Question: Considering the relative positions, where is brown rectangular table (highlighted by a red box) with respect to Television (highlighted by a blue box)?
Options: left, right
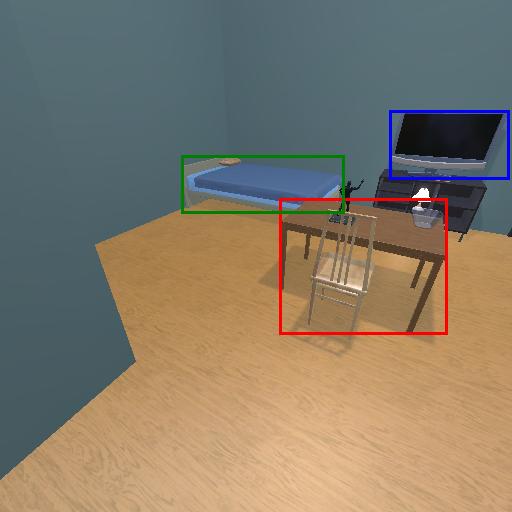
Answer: left